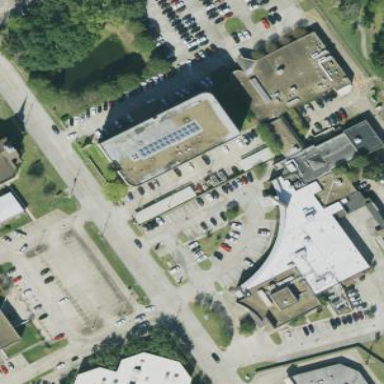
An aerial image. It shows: Healthcare facility identified as hospital.